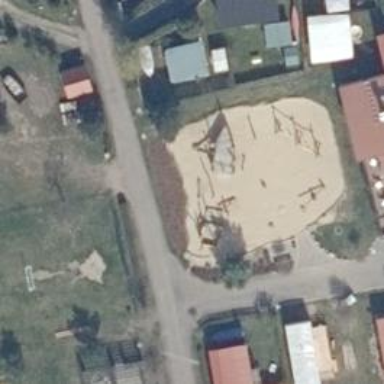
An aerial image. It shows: Playground with water feature.